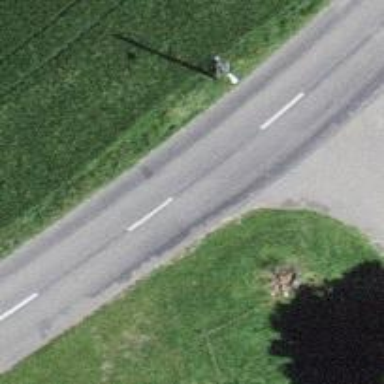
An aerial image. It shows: Tertiary road.